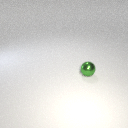
small green metal sphere